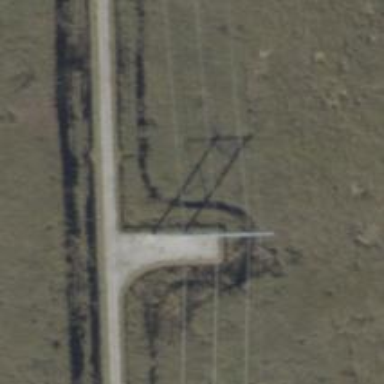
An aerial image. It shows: H-frame power tower with distinctive design.